Interaction volume radius: 10 \u00c5
Interaction volume height: 20 \u00c5
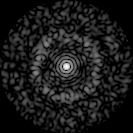
Disorder parameter: 0.8503